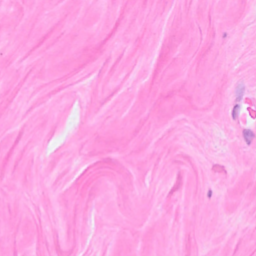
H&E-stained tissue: Breast